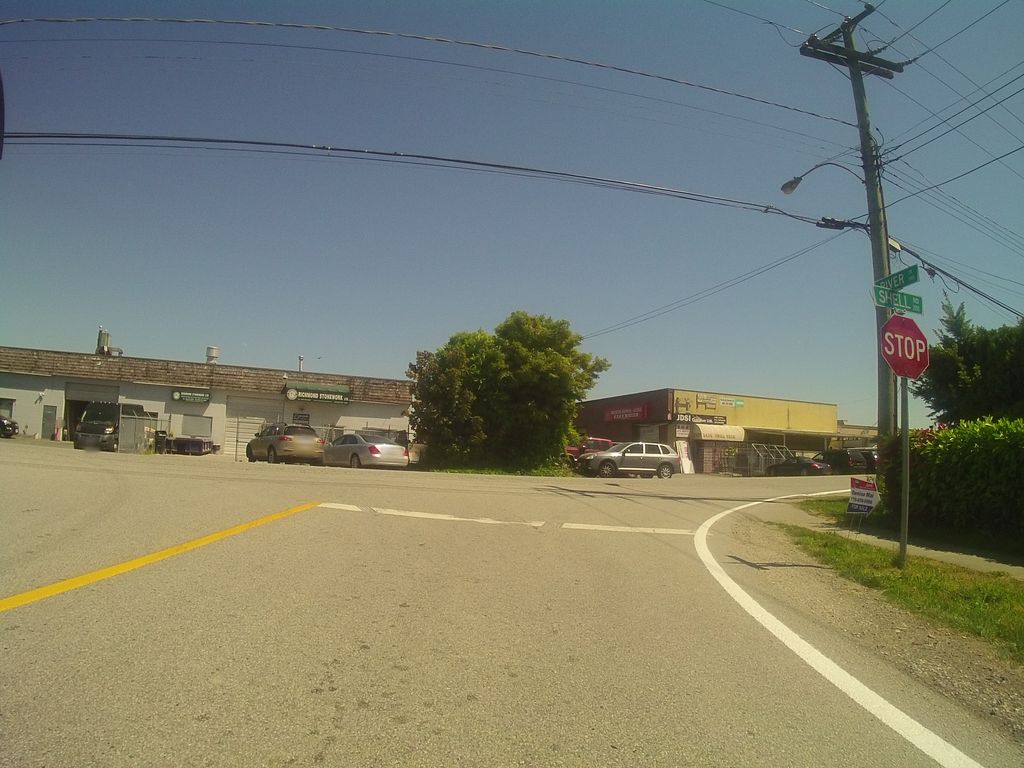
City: vancouver